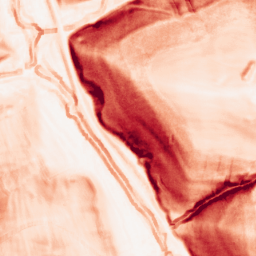
Category: morphological
Decomposition family: morphological_square
Decomposition parameters: operation: gradient
size: 5
Upsampling method: sinc_hamming
Upsampling parameters: scale: 2
kernel_size: 4
Upsampling scale: 2